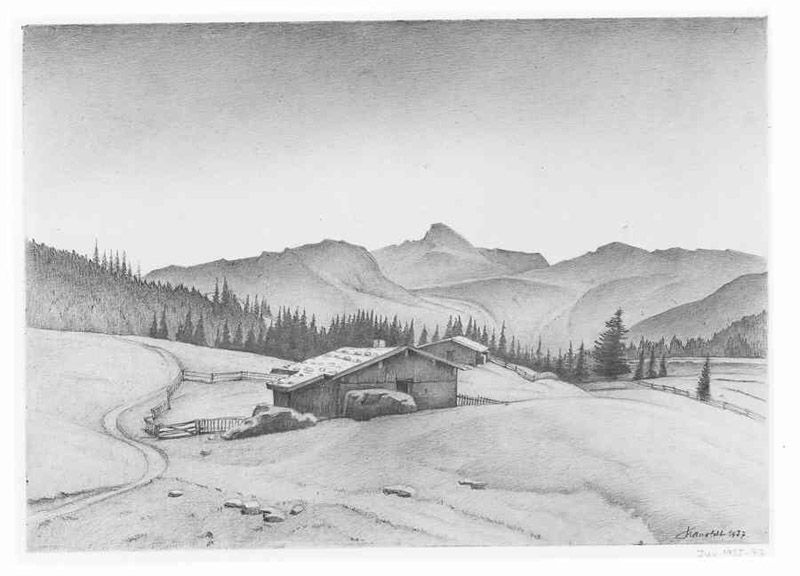
Titel: Winkelmoos-Alm I
Künstler: Alexander Kanoldt
Standort: Karlsruhe
Institution: Staatliche Kunsthalle Karlsruhe
Schlagwörter: baum, berg, dunkel, felsen, himmel, schatten, wasser, weiß, wolken, bäume, fluss, grün, landschaft, abend, fenster, grau, hell, holz, licht, nacht, schwarz, skizze, strasse, stroh, tür, zeichnung, dach, gras, haus, schnee, weg, wiese, zaun, wand, silber, stein, steine, signatur, bach, einsamkeit, feld, felder, ferne, horizont, häuser, hügel, kalt, natur, weide, weite, einsam, gatter, hütte, pfad, wege, wiesen, land, spitzen, tal, wald, bauern, kamin, schornstein, schuppen, garten, deutschland, ruhig, schrift, ruhe, fassade, ort, zwei, feldweg, heu, berge, bergig, fels, gebirge, gipfel, gletscher, leer, verlassen, dorf, dächer, giebel, gelände, grafik, graphik, nebel, tag, alm, berglandschaft, geröll, schlucht, bauernhof, hof, hütten, koppel, weis, winter, wolkenlos, zäune, idylle, signiert, seine, spur, stille, tannen, querformat, baumkronen, grass, tor, foto, fotografie, photographie, eingang, unterschrift, buch, scheune, weiden, bayern, findlinge, wandern, alpen, kohle, schneelandschaft, urlaub, wälder, druck, druckgraphik, schwarz-weiß, schweiz, täler, schraffur, radierung, stich, lithografie, seite, aquatinta, bleistift, fichte, nadelbaum, tanne, österreich, photo, hügelig, ländlich, lanschaft, bauernhaus, bauernhäuser, stall, nadelbäume, fichten, tannenbaum, tannenbäume, tannenwald, gehöft, weidezaun, felsbrocken, nadelwald, winterlandschaft, verblauung, breit, alleine, weich, kupferstich, schlängeln, bau, baumspitzen, weise, berghütte, heidi, filz, alp, allgäu, dack, schwrz, schober, strohballen, silberstift, hugel, einzeln, elch, winer, schearz, farm, kanoldt, elche, almhütte, ballen, schwiz, hütel, beistift, tann, ziechnung, hutte, langschaft, azun, hüttchen, schwarz\, angelegen, pelle, 1927, kanold, fischten, wanld, 1677, unterschrift signiert, 1477, 1437, 1977, hüttesteine, einzünung, abgelgene, mbäume, elchen, skihütte, barn